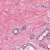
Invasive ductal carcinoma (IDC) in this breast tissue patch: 0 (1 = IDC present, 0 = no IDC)